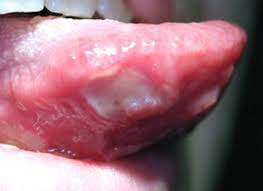
Condition: Mouth Ulcer